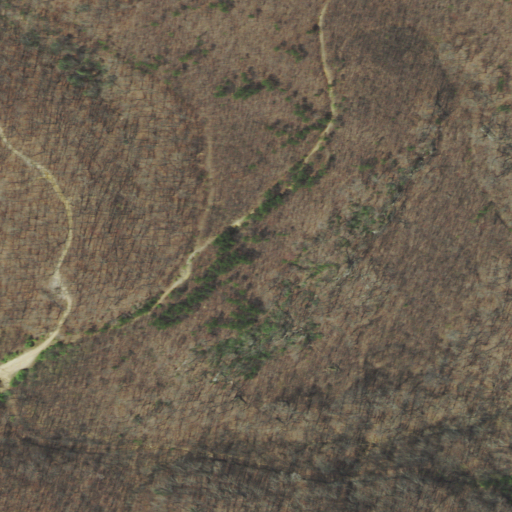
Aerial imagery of gap in Tennessee named Hogjaw Gap containing only deciduous forest